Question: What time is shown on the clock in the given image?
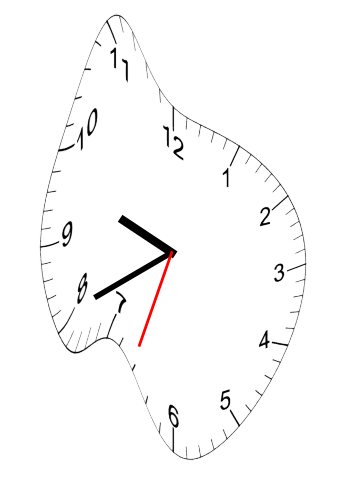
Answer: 09:40:33